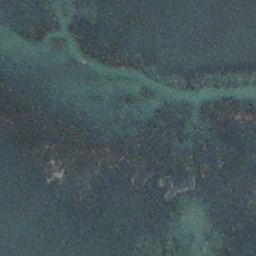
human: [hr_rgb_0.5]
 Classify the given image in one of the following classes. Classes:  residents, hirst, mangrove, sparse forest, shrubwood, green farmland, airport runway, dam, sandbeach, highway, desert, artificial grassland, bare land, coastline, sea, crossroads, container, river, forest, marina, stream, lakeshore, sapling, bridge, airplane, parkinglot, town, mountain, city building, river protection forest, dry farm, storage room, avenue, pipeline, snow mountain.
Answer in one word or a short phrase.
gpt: stream